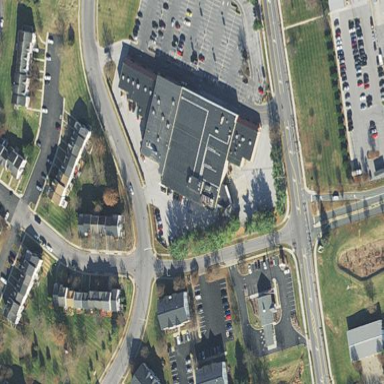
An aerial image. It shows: Commercial building.